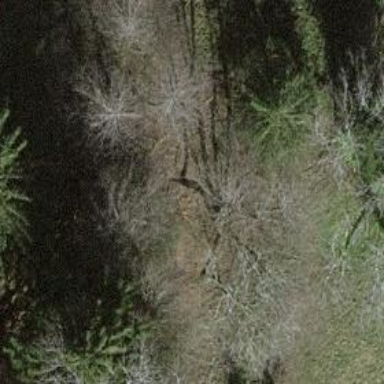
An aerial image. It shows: Row of trees in natural setting.